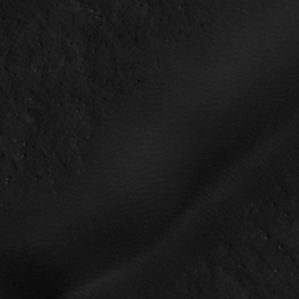
Label: non_frost